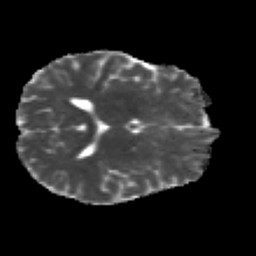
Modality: MD
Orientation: axial
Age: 24
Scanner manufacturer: siemens
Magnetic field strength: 3 T
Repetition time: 2.2 s
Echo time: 0.084 s